Question: I have two date inputs & one drop down with first option "All"..
My problem is when I select dates, if both dates are same, then the first option of select should become blank.
'''
<script type='text/javascript'>
jQuery(document).ready(function () {
var first = jQuery('#category').find('option').first();
jQuery('#date_to').on('change', function (e) {
if($('#date_to').val == $('#date_from').val) {
first.remove();
})
});
</script>
'''

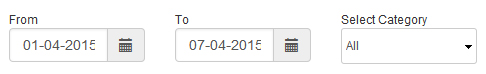
Answer: As you want to remove first option you are required to put on change on both date pickers because user can pick any date and every time a user picks a date condition is executed. Well that is up to your need also.
'''
<script type='text/javascript'>
jQuery(document).ready(function () {
var first = jQuery('#category').find('option').first();
$('#date_to').on('change', function (e) {
remove();
});
$('#date_from').on('change', function (e) {
remove();
});
function remove () {
if($('#date_to').val() == $('#date_from').val()) {
first.remove();
};
}
});
</script>
'''